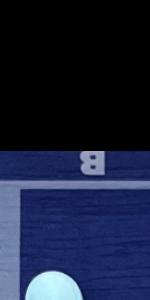
Label: Empty